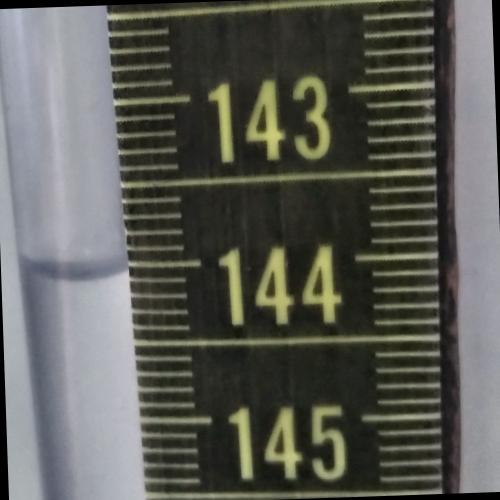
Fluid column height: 144.1 cm